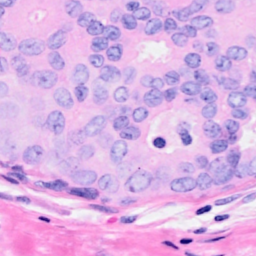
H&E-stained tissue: Breast